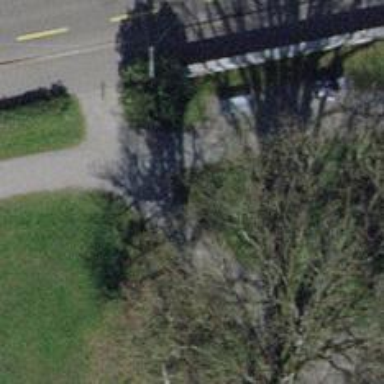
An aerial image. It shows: Footway with fine gravel surface.